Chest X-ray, PA view. Patient: 54 years old, sex M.
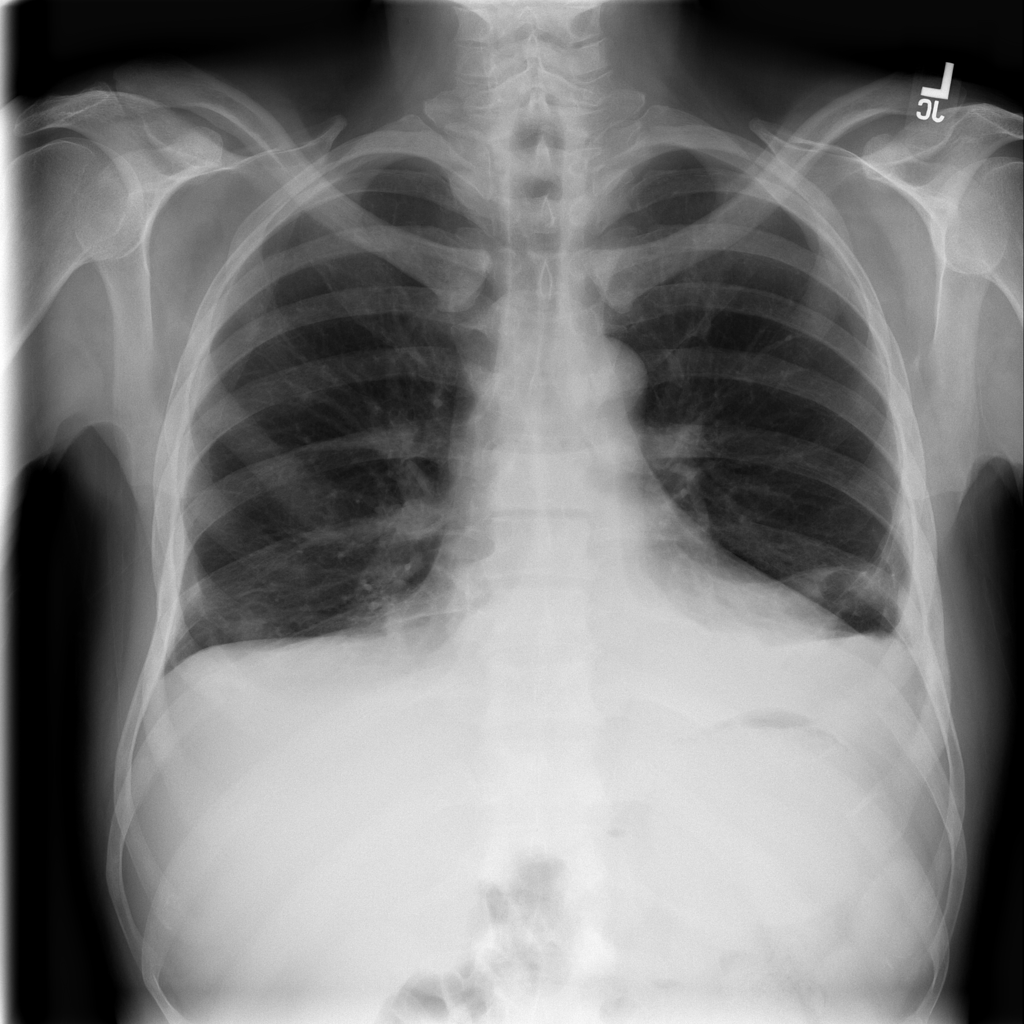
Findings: Atelectasis